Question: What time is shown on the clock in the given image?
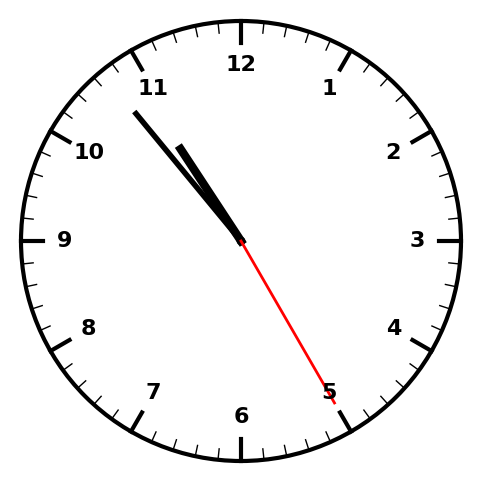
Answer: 10:53:25